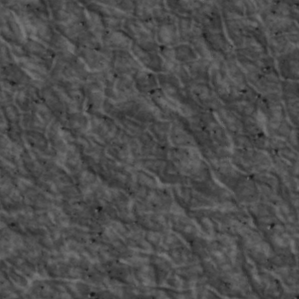
Label: non_frost